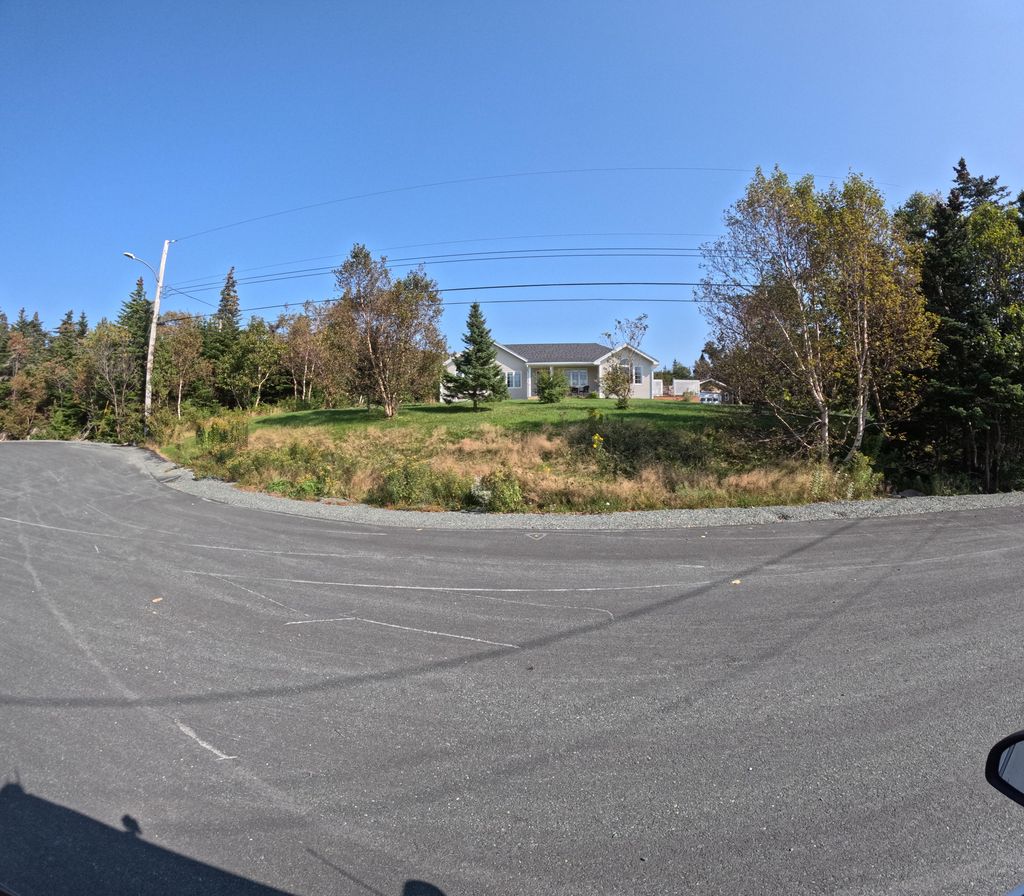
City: st_johns